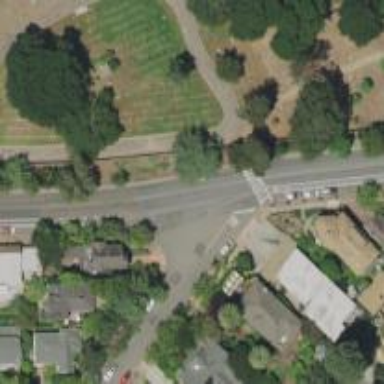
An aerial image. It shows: Residential road with separate sidewalk.